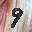
Label: 9